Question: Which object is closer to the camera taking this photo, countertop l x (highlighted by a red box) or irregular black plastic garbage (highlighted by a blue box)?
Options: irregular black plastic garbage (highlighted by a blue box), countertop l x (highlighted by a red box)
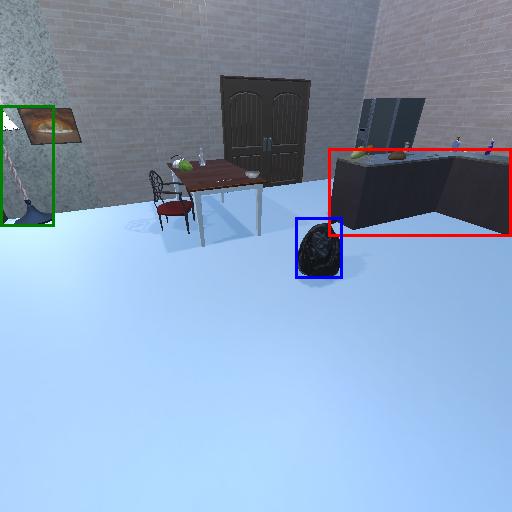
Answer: irregular black plastic garbage (highlighted by a blue box)